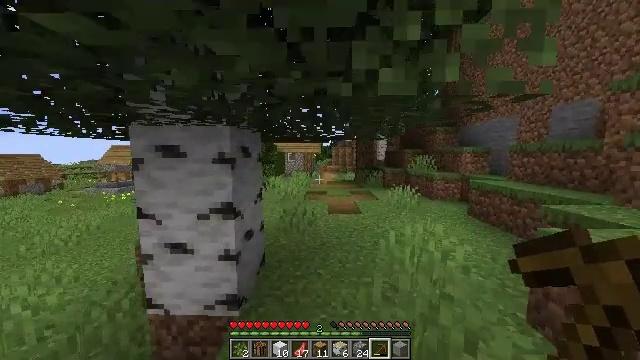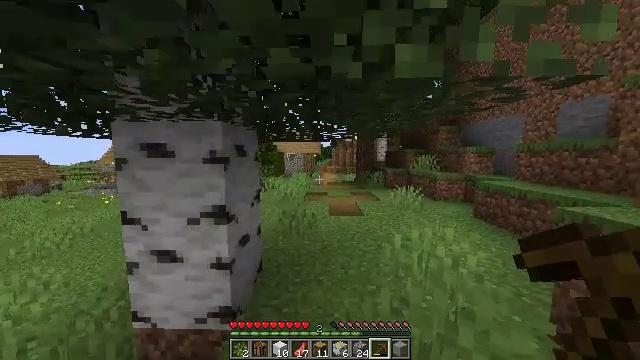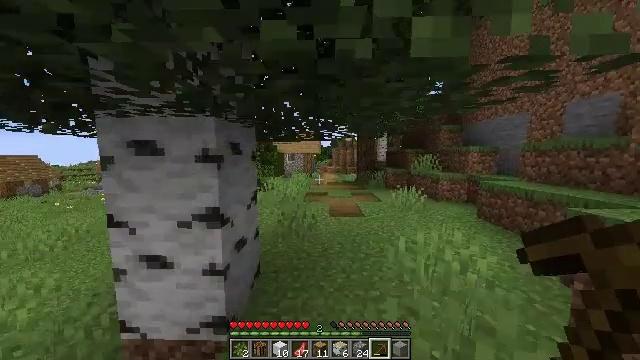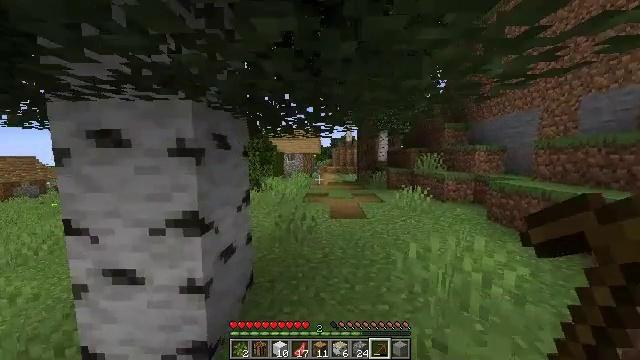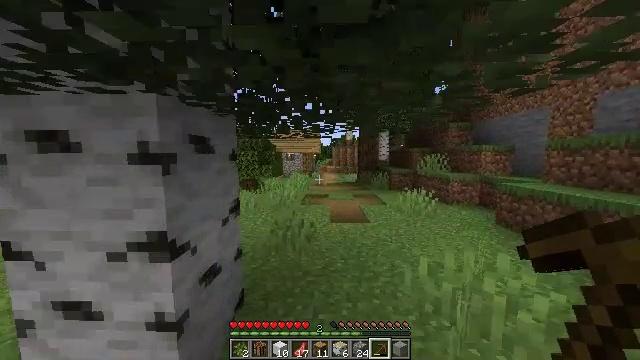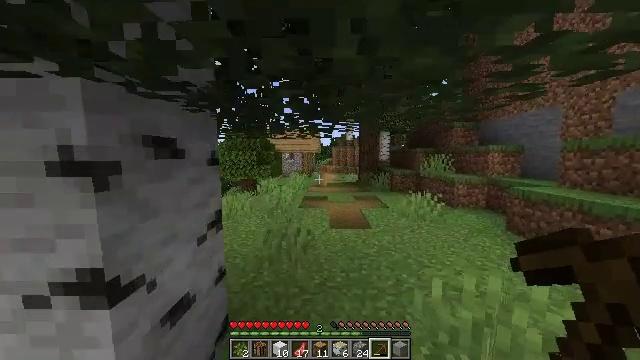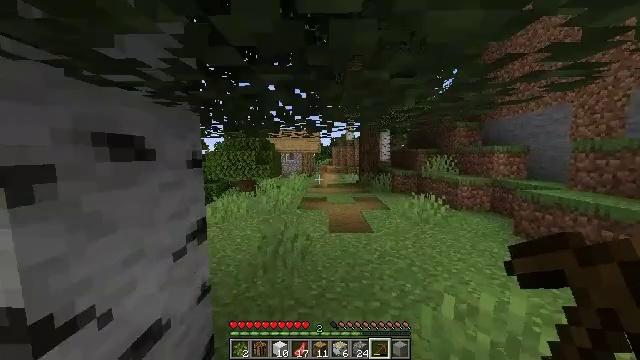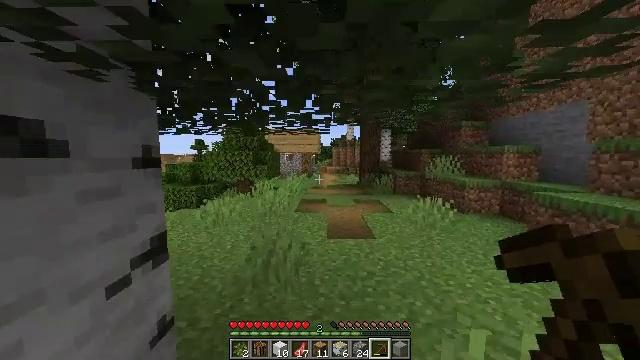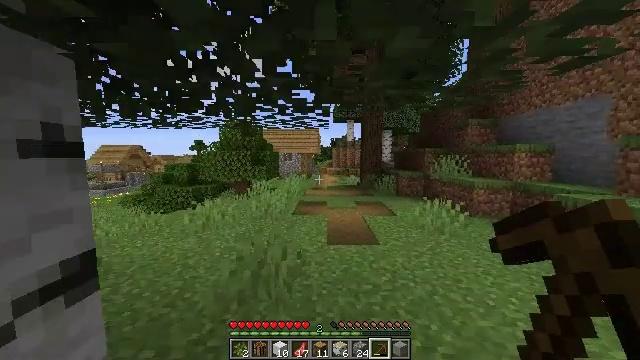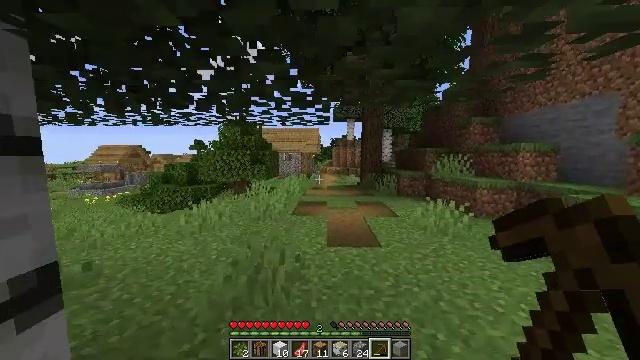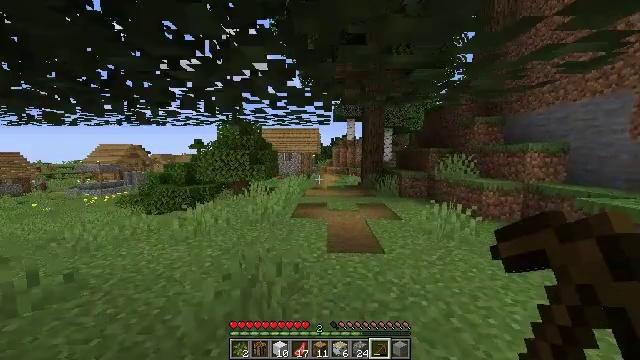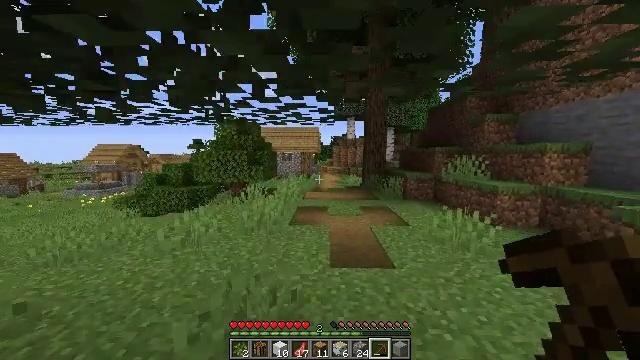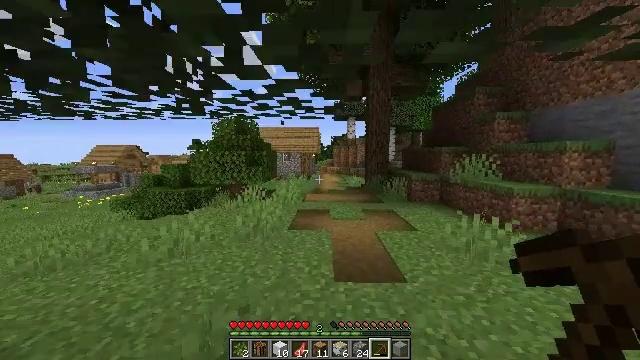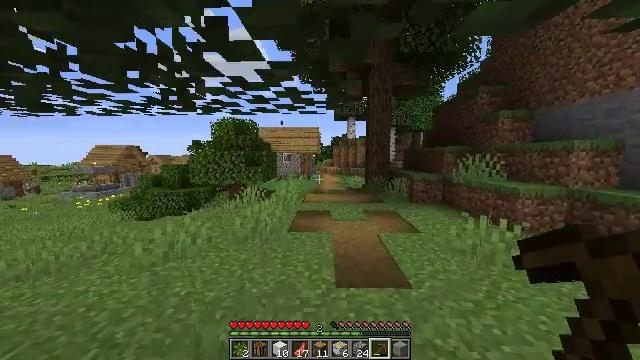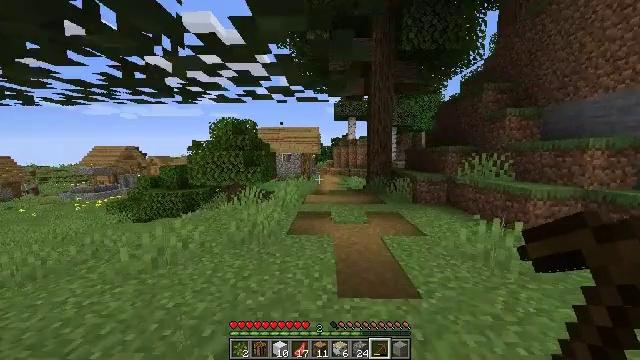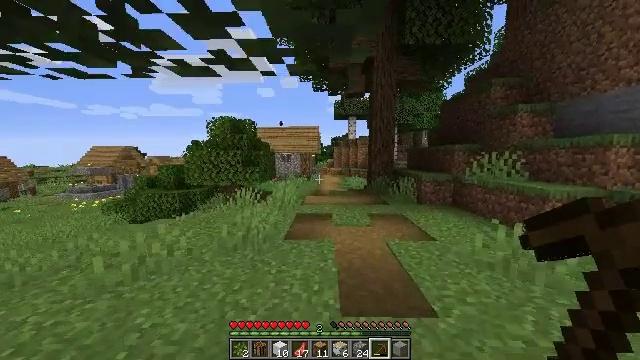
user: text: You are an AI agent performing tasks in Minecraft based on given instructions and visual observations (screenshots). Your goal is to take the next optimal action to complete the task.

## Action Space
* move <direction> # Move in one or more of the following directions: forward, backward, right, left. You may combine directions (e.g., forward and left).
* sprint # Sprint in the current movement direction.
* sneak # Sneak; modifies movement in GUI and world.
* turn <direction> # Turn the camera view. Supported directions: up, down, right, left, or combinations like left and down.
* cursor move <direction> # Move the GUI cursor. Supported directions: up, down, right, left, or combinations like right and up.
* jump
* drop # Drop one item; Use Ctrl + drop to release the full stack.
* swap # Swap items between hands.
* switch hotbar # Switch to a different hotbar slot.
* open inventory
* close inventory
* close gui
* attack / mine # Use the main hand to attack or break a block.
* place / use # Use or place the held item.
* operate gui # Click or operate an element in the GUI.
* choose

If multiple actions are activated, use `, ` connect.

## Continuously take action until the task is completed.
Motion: motion action
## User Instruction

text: Collect the yellow bed from its place.
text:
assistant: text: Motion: move forward
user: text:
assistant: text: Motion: move forward
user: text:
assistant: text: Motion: move forward
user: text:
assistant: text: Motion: move forward
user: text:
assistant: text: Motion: move forward
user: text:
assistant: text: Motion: move forward
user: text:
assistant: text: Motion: move forward
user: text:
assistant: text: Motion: move forward
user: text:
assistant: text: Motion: move forward
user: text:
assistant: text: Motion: move forward
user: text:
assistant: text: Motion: move forward
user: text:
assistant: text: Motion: move forward
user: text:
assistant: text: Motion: move forward
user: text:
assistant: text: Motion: move forward
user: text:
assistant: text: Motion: move forward
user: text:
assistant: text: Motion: move forward
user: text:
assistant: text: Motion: move forward
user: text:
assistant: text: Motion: move forward
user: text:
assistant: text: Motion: move forward
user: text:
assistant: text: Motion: move forward
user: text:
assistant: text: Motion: move forward
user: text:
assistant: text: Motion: move forward
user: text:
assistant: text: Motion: move forward
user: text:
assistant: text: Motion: move forward
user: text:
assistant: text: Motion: move forward
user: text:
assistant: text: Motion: move forward
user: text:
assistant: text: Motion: move forward
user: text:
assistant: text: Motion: move forward
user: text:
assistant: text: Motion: move forward
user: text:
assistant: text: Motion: move forward